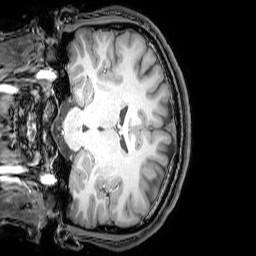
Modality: T1w
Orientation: coronal
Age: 21
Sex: male
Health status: healthy
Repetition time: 0.081 s
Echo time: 0.037 s